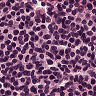
Metastatic tissue present: no